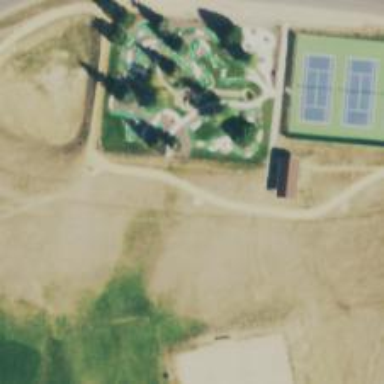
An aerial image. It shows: Fitness station in leisure land.